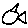
Label: fish